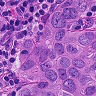
Metastatic tissue present: yes